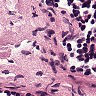
Metastatic tissue present: no